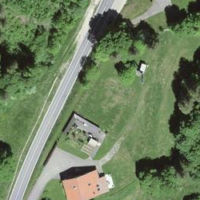
EUNIS habitat code: 52
Species observed at this site:
Campanula glomerata
Petasites albus